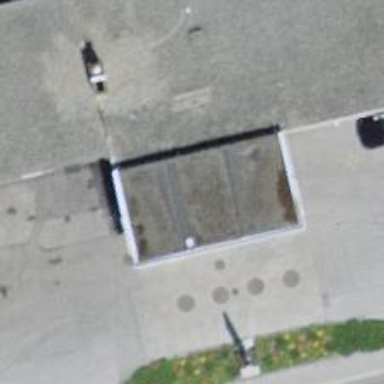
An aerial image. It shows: Gas station.